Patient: sex F, age 57
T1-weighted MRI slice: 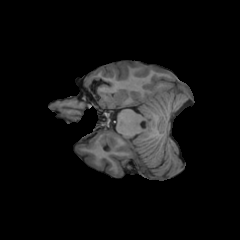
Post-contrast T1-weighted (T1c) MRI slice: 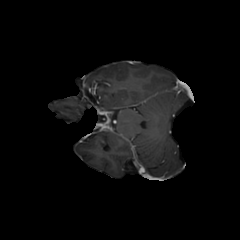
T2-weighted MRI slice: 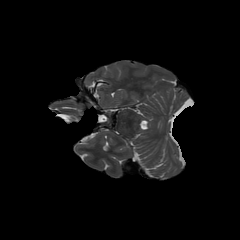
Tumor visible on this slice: no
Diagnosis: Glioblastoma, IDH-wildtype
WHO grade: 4